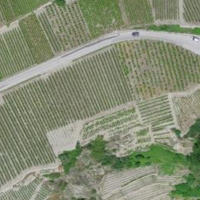
EUNIS habitat code: 40
Species observed at this site:
Opuntia humifusa